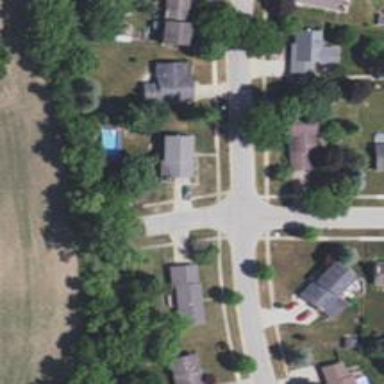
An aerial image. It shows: Residential road.